Question: - - - '{db.getCollectionNames()}'

- '{"code":500,"body":"{"message":"There was an error processing your request. Please try again in a few moments.","httpStatusCode":"InternalServerError","xMsServerRequestId":null,"stackTrace":null}"}'
Can you please suggest the changes if I am doing something wrong here.
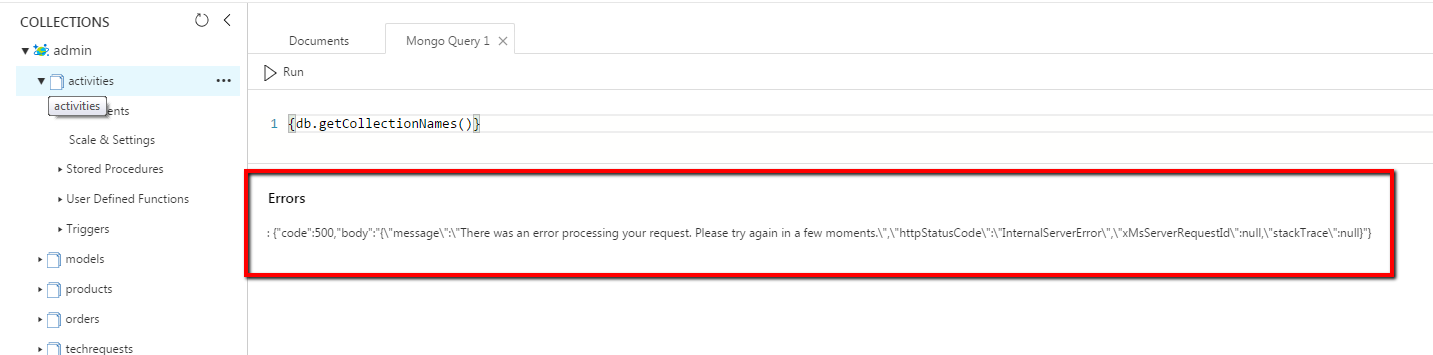
Answer: the 'Mongo Query' area is not the same as a native MongoDB shell. That is, the only thing you can do within the query window is execute 'find()' queries, and you only specify the filtering (between the '{}'). For example:
<URL>
There's also the ability to open a mongo shell via the browser, where you can run queries, in the more traditional format for mongo:
<URL>
<URL>
With the browser-based shell, you can also do updates (e.g. 'db.families.update()') and deletes ('db.families.remove()'). But it doesn't support commands such as 'db.getCollectionNames()'.